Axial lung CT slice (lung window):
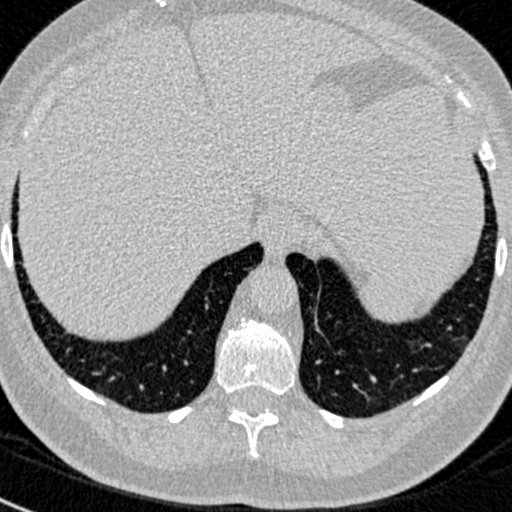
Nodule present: no